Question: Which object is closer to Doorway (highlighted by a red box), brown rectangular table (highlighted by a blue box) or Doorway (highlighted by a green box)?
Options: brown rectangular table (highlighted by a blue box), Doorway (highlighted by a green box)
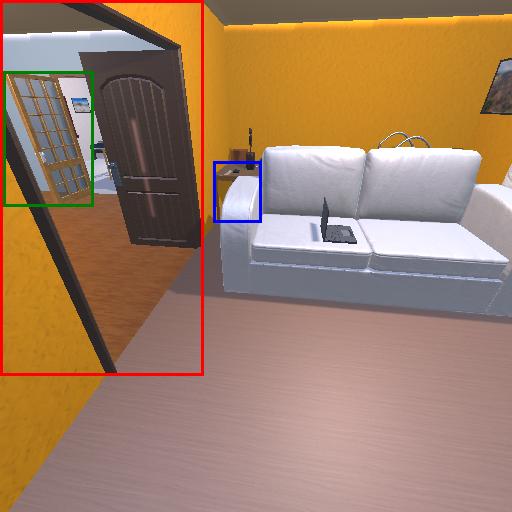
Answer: brown rectangular table (highlighted by a blue box)